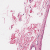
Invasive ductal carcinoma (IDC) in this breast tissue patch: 0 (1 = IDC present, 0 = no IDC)